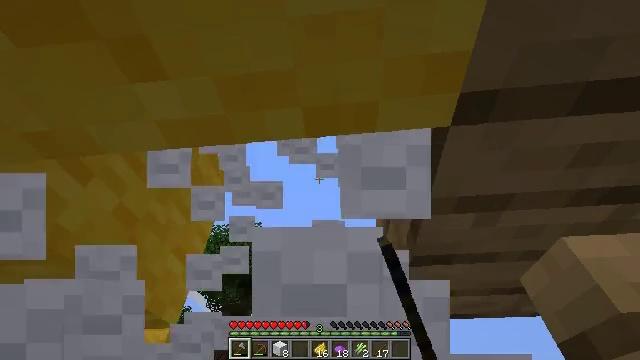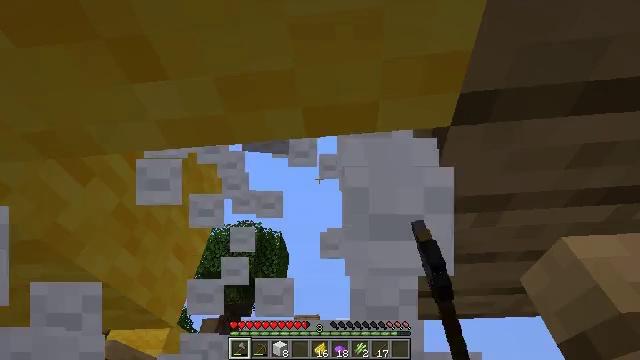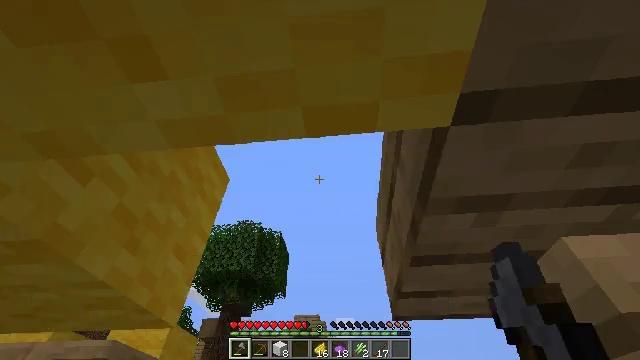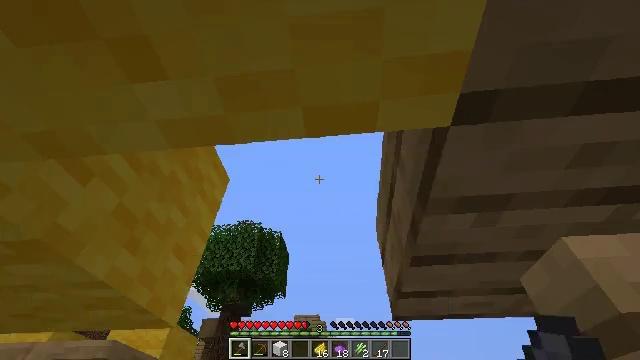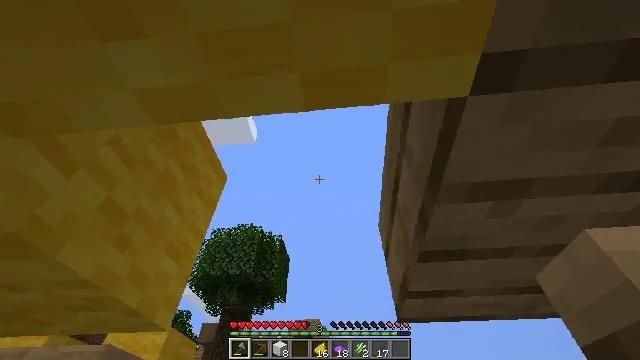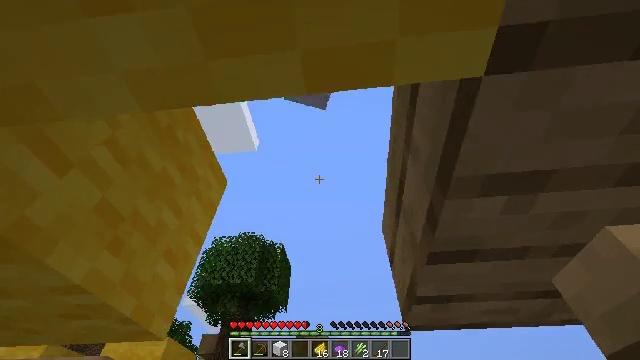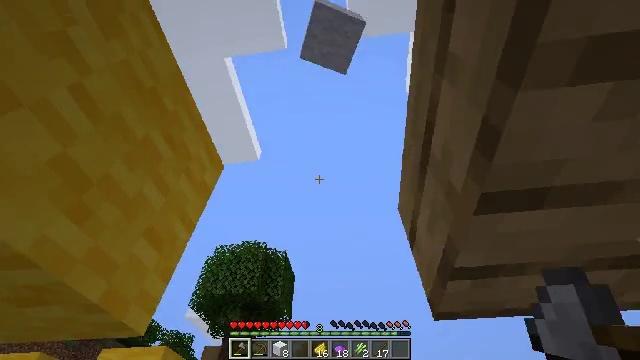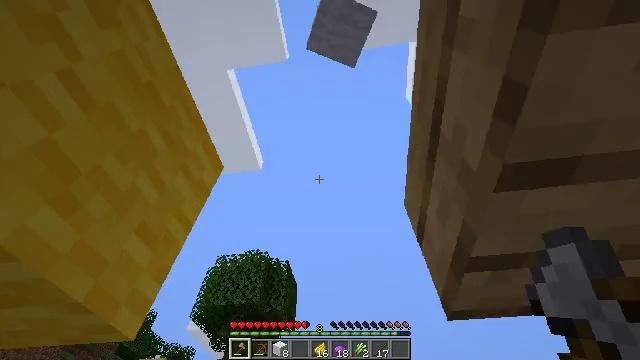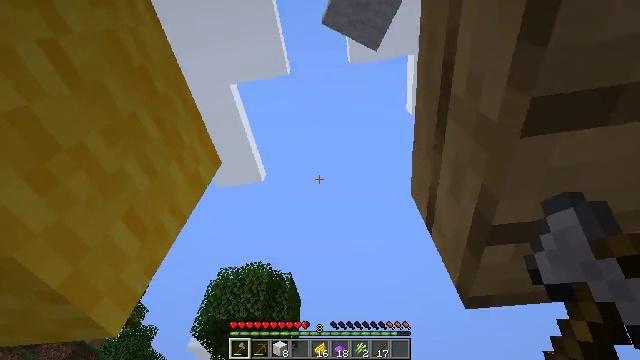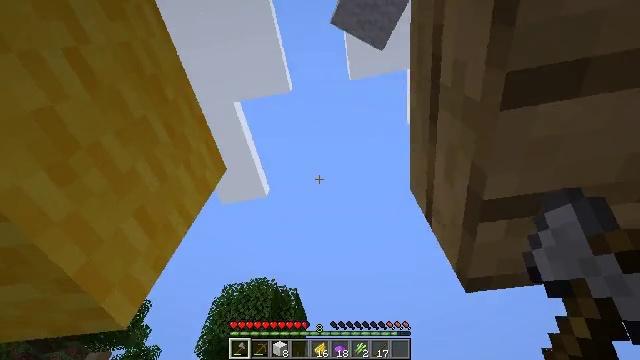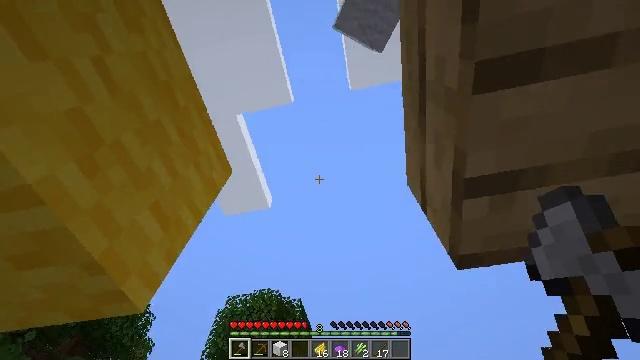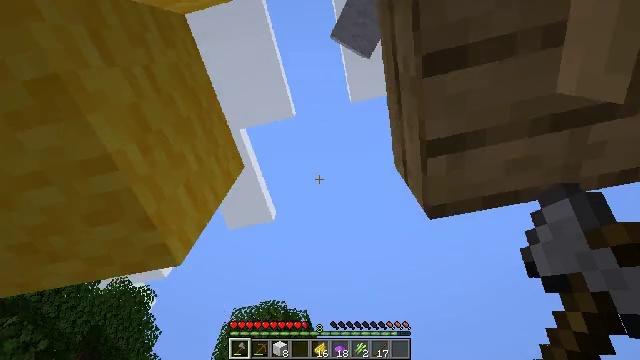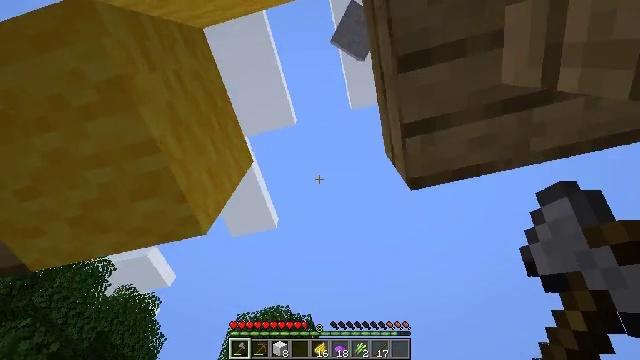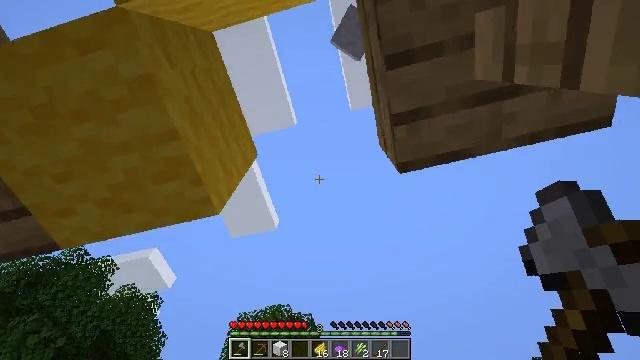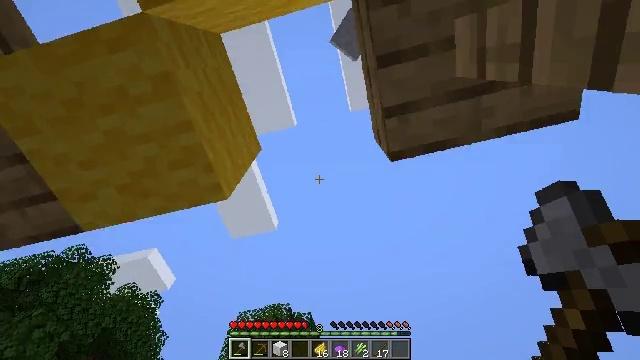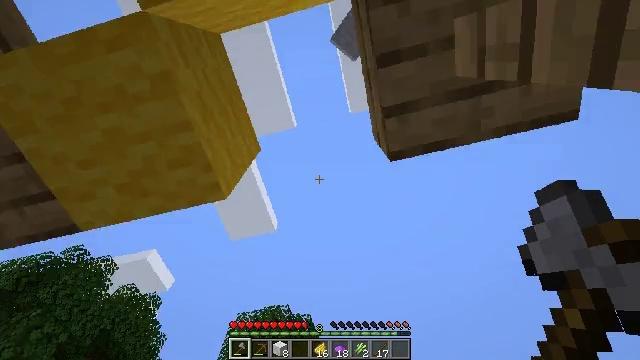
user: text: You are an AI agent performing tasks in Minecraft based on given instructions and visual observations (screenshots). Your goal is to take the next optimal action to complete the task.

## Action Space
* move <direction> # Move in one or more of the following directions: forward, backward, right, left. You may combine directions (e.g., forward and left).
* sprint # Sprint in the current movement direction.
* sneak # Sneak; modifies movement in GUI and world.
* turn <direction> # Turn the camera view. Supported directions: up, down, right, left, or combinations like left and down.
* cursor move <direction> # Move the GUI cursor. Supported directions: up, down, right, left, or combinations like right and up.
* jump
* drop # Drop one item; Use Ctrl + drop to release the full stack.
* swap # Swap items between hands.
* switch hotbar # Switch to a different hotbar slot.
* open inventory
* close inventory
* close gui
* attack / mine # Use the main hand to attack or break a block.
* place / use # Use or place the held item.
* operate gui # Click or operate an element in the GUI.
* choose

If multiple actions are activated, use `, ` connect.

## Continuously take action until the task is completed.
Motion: motion action
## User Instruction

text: Attack the yellow wool block to mine it.
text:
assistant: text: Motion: attack / mine
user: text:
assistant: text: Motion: attack / mine
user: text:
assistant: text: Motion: attack / mine
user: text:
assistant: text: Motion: move forward, attack / mine
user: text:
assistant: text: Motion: move forward, turn up, attack / mine
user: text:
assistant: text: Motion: move forward, turn up
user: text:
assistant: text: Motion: turn up
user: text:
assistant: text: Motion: turn up
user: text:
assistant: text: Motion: turn left and up
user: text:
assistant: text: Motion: turn left and up
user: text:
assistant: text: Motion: turn left and up
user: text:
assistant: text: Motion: turn left and up
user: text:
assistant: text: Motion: no_op
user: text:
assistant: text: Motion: no_op
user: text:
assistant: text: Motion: no_op
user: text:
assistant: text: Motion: jump
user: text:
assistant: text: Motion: jump
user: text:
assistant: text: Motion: no_op
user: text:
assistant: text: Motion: no_op
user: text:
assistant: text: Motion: no_op
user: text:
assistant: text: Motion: no_op
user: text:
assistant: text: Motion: no_op
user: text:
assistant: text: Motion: no_op
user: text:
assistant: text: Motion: no_op
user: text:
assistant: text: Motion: no_op
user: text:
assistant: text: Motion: no_op
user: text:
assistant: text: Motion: no_op
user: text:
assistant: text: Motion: no_op
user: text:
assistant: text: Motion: jump
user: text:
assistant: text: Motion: jump